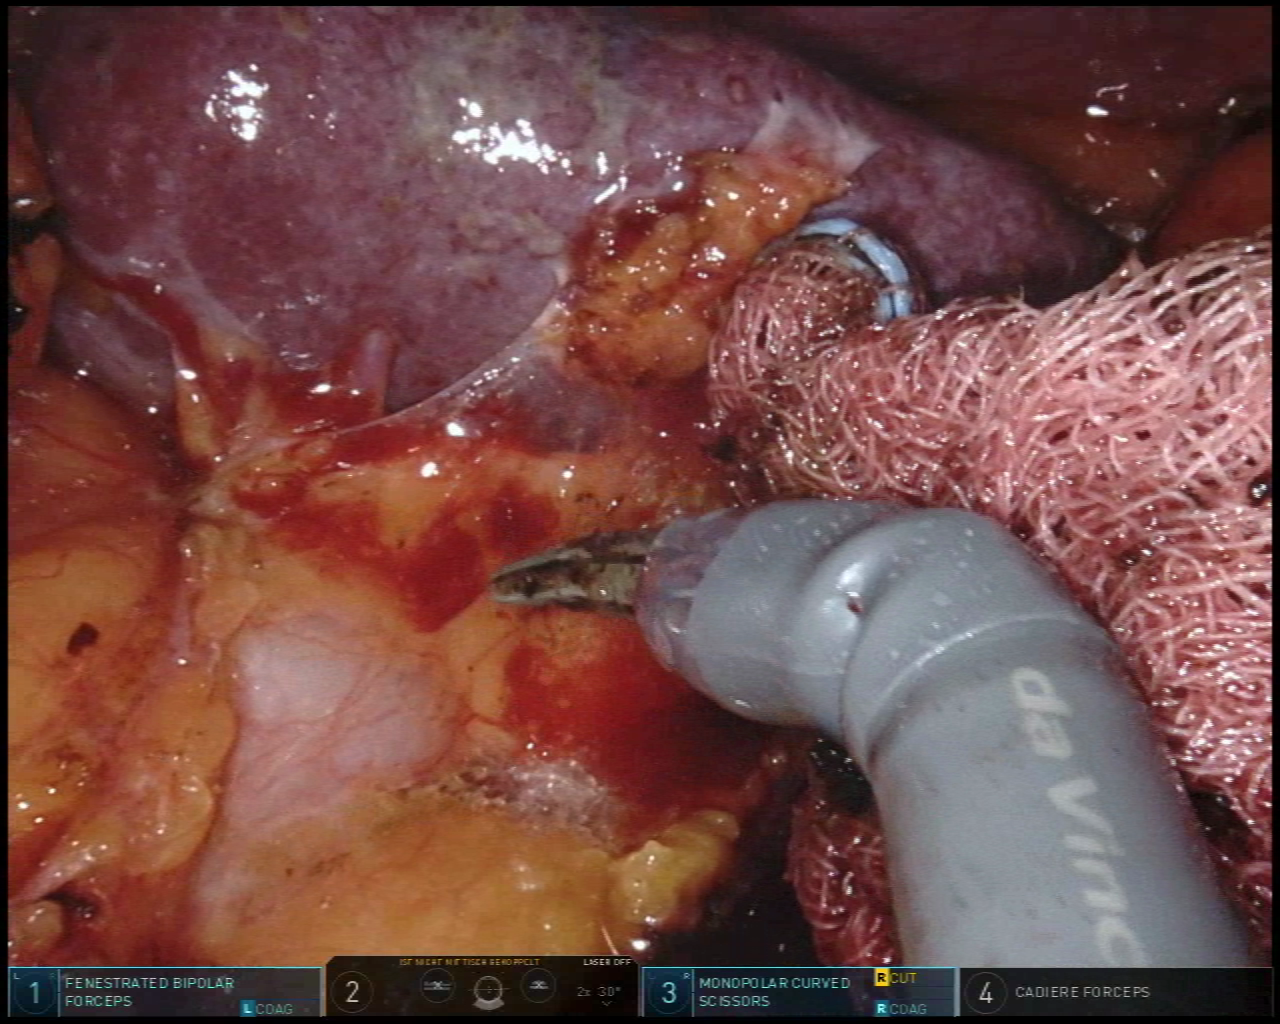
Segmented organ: stomach
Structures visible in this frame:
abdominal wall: yes
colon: no
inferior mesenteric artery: no
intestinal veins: no
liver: no
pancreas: no
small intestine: no
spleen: yes
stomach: yes
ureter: no
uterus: no
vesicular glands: no